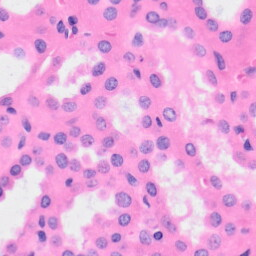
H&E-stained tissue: Kidney